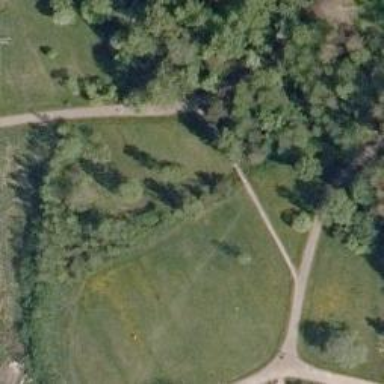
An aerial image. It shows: Path.